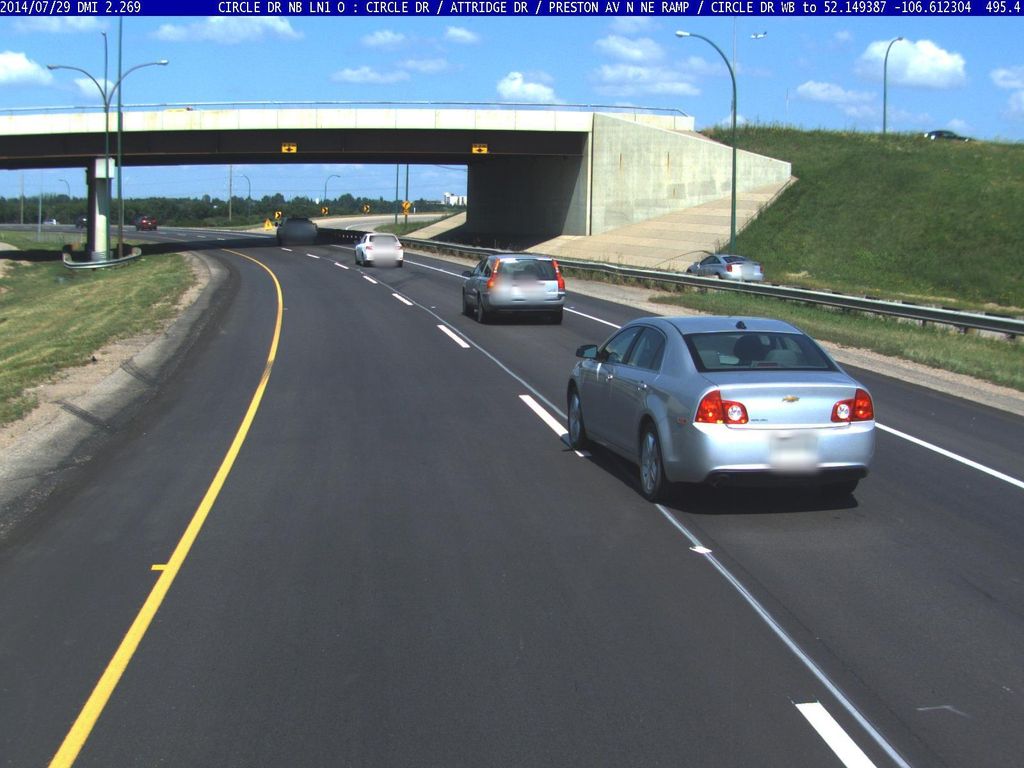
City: saskatoon